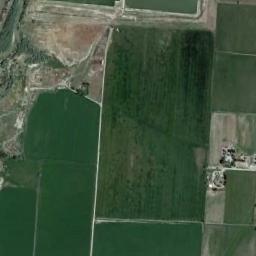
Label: rectangular_farmland